Field crop: maize
Growth stage: 2
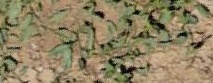
Species: convolvulus